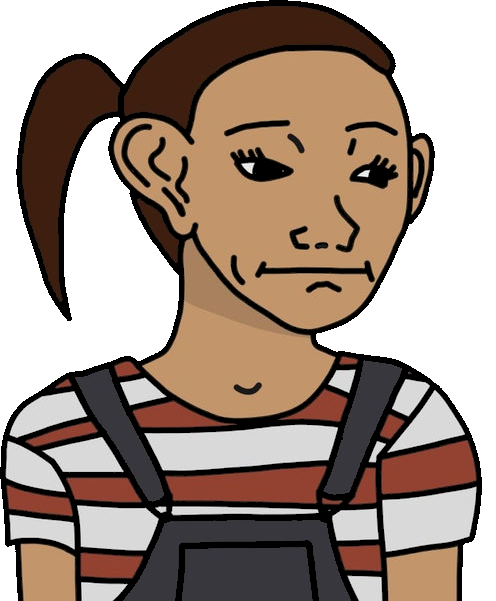
Label: 5_Daddys_Girl